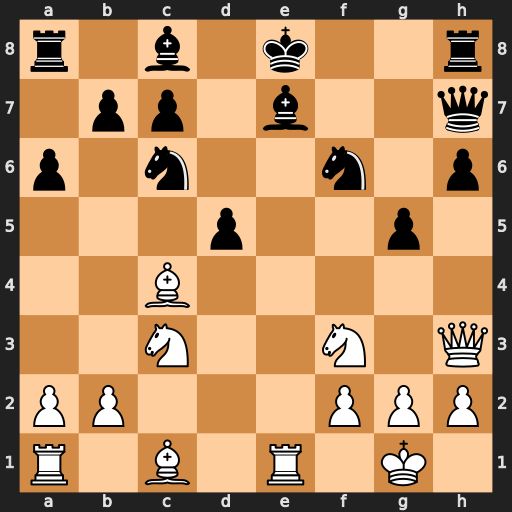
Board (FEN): r1b1k2r/1pp1b2q/p1n2n1p/3p2p1/2B5/2N2N1Q/PP3PPP/R1B1R1K1
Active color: w
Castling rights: kq
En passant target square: -
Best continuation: Nxd5 Nxd5 Qh5+ Qf7 Qxf7+